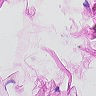
Metastatic tissue present: no